Field crop: maize
Growth stage: 2
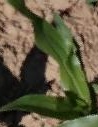
Species: maize